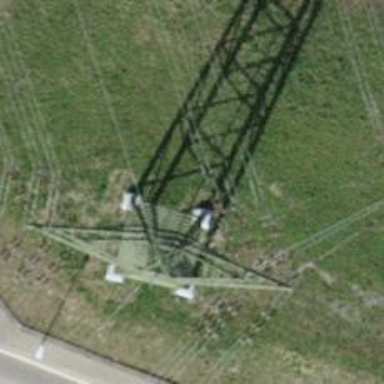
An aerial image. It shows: Three cables of power line.